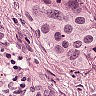
Metastatic tissue present: yes